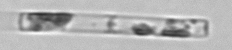
Label: Leptocylindrus